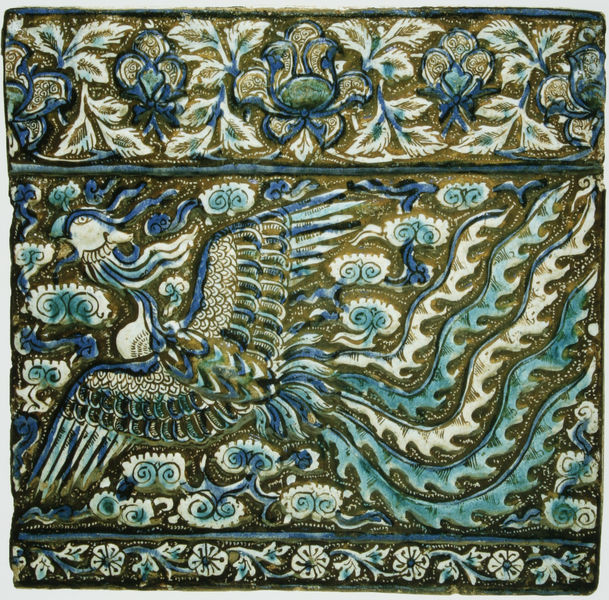
Titel: Frieskachel mit Phönix aus dem Iran (wahrscheinlich Takht-i Sulaiman
Standort: New York
Institution: The Metropolitan Museum of Art
Schlagwörter: adler, blau, blätter, feder, flügel, gemälde, kopf, vogel, wasser, weiß, wolken, gelb, grün, blume, blumen, braun, bunt, fenster, glas, grau, schwarz, türkis, zeichnung, blüte, blüten, rosen, tier, beige, muster, ornament, federn, gefieder, hals, natur, vögel, kirche, auge, gold, stoff, blatt, pflanzen, fliegen, keramik, ranken, ton, hellblau, schwanz, schweif, relief, wellen, schnabel, farben, linien, bordüre, jugendstil, dekor, floral, ornamente, streifen, lack, bronze, platte, flammen, linie, flug, sex, stilisiert, pfau, fliese, kachel, mosaik, lilie, ornamental, fries, efeu, zeus, schwingen, spannweite, schwanzfeder, fresko, schnecken, register, lilien, gewebe, bänder, bordüren, indien, spirale, glasiert, lasiert, islam, türkei, gebrannt, pflanzenornamentik, verzierungen, drachen, goldgrund, lasur, details, relieff, quadratisch, fayence, verziehrung, kringel, triptychon, byzanz, phönix, emaille, schwanzfedern, mosail, feuervogel, paradiesvogel, bemahlung, horror vakui, schnebel, trkis, fedeern, tonkachel